Interaction volume radius: 5 \u00c5
Interaction volume height: 25 \u00c5
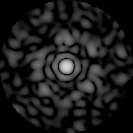
Disorder parameter: 0.8137